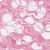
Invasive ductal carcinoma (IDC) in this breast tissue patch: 0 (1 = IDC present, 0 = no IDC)